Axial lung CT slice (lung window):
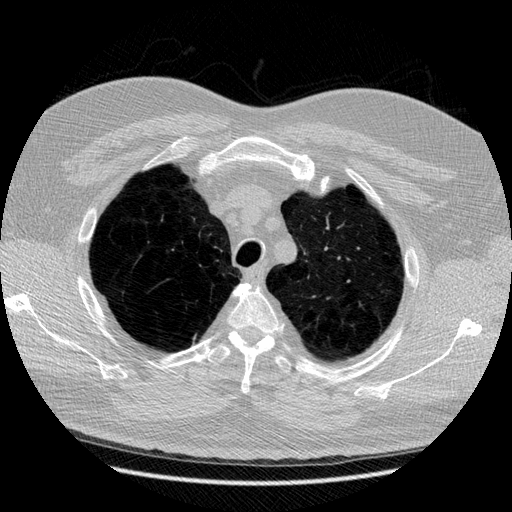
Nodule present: no